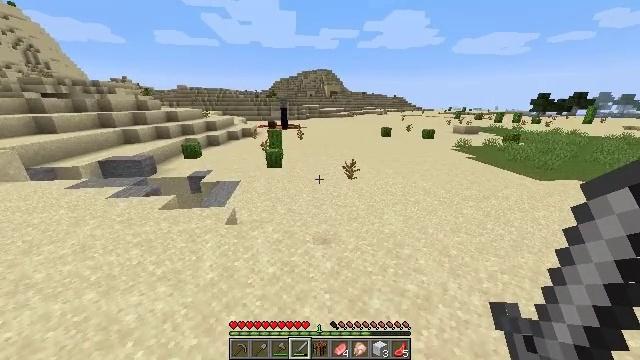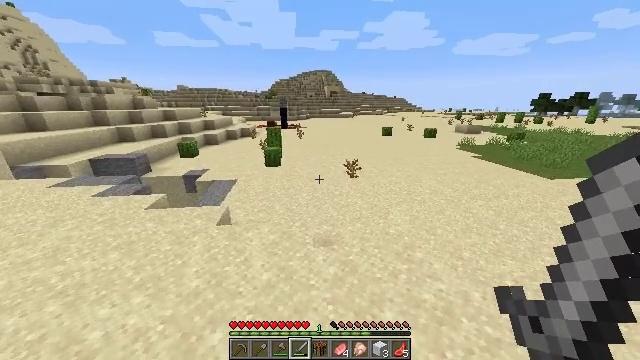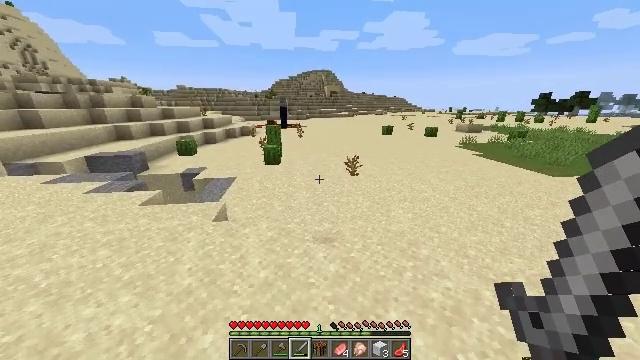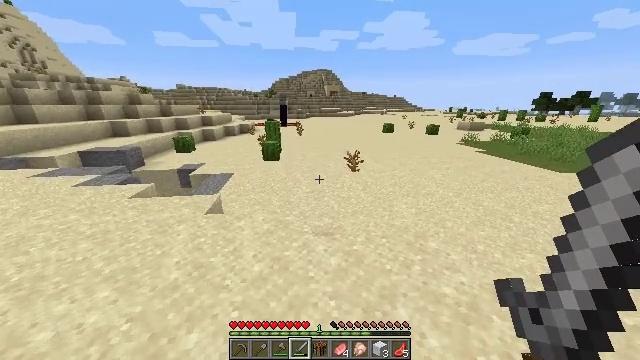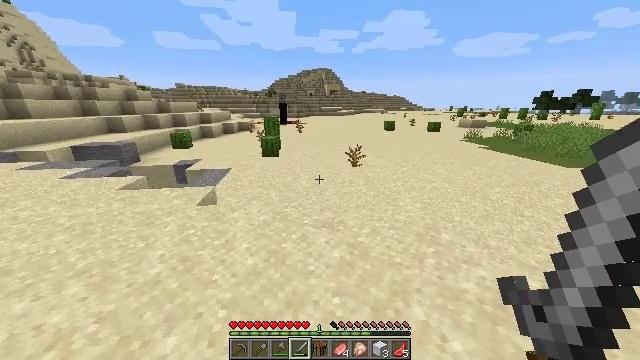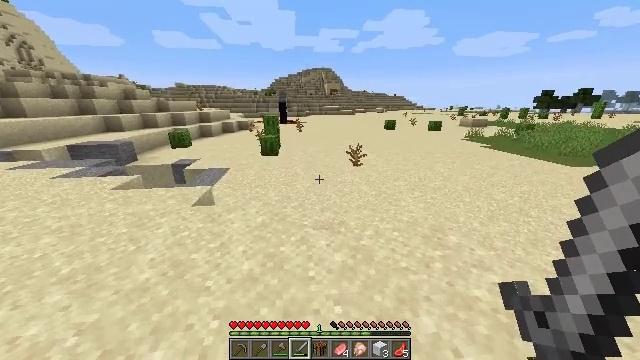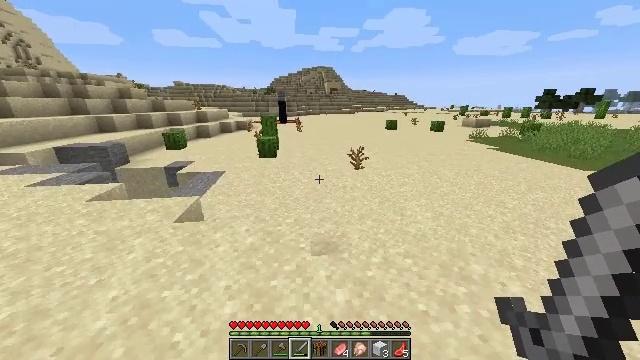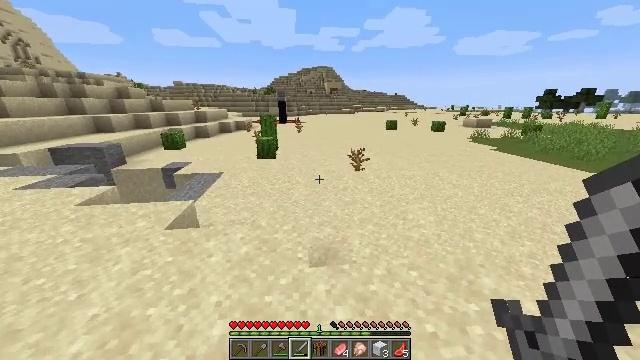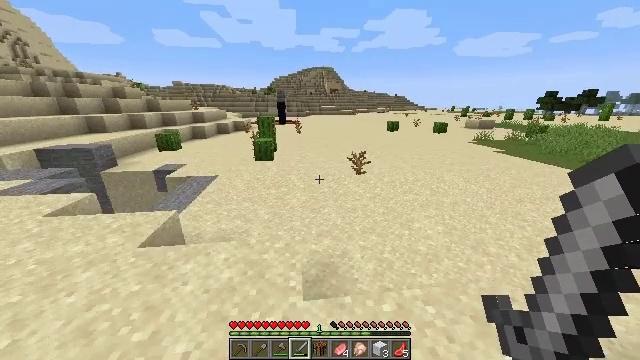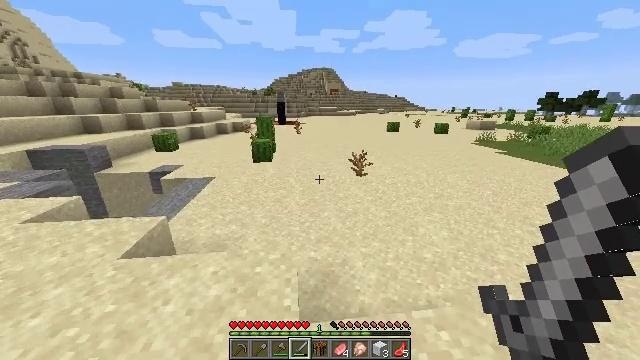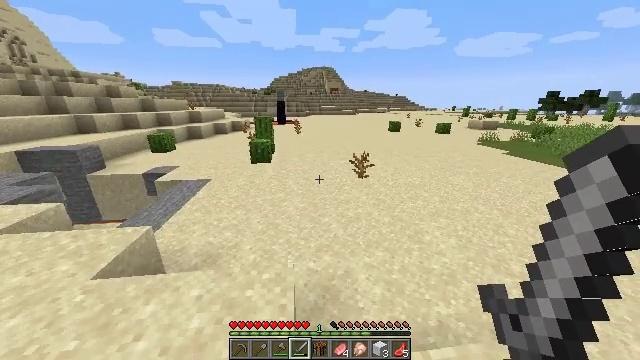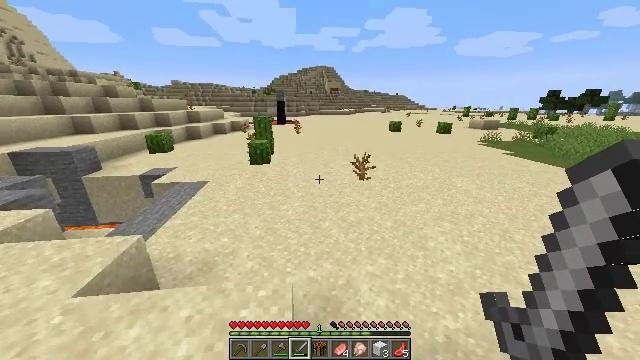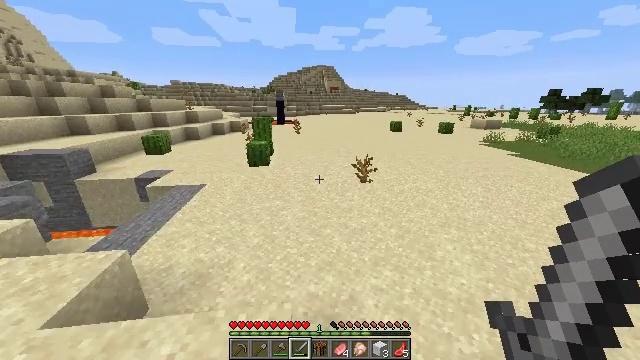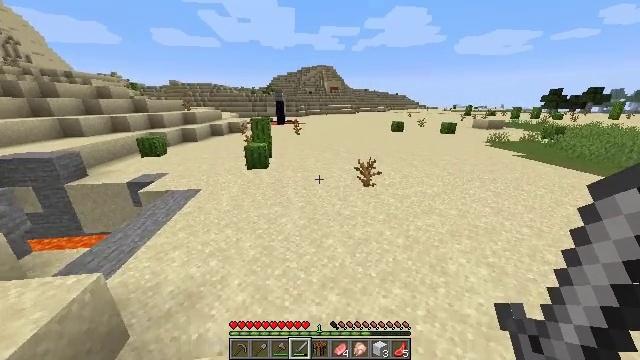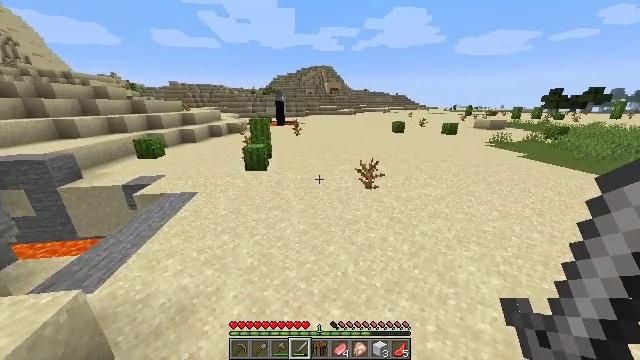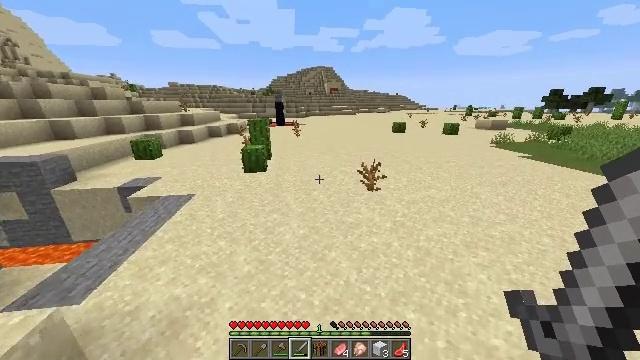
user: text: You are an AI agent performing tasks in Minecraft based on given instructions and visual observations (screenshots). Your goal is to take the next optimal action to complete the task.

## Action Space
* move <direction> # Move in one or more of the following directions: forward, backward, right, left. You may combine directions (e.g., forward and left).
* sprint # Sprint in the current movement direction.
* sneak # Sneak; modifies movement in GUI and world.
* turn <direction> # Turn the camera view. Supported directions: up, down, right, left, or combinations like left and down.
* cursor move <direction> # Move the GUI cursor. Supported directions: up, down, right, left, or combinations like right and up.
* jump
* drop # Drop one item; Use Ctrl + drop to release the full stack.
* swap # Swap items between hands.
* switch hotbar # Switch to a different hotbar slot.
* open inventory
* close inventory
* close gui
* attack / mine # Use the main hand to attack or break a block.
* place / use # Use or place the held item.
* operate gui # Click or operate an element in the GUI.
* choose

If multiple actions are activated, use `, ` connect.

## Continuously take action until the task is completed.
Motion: motion action
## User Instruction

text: Gather the chest from its place.
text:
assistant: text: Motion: move forward, sprint
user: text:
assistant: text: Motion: move forward, sprint
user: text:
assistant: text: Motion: move forward, sprint
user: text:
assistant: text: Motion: move forward
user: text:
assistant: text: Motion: move forward
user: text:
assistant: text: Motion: move forward
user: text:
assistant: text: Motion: move forward
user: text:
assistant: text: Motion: move forward
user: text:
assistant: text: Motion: move forward
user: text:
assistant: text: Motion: move forward
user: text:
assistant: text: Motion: move forward
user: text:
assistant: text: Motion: move forward
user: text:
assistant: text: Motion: move forward
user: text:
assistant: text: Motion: move forward
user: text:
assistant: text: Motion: move forward
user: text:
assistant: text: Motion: move forward
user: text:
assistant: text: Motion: move forward
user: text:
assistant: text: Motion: move forward
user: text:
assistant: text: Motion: move forward
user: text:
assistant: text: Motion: move forward
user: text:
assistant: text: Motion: move forward
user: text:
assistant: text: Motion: move forward
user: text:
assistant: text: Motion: move forward
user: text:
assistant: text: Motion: move forward, turn right
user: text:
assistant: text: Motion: move forward, turn right
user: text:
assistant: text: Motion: move forward
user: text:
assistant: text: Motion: move forward
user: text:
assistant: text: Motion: move forward
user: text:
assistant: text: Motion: move forward
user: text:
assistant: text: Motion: move forward